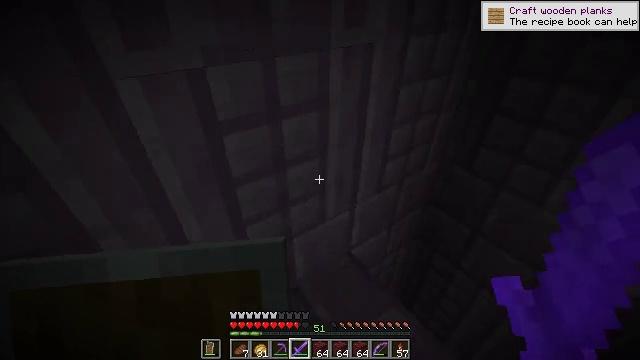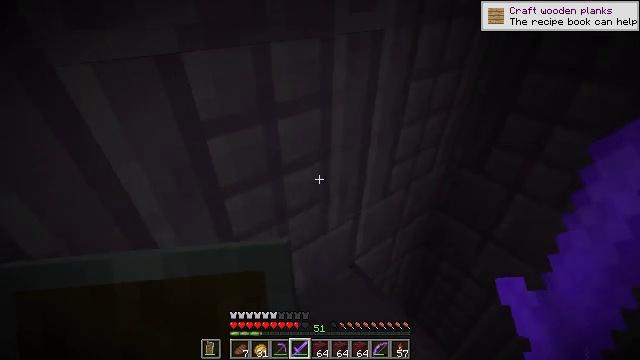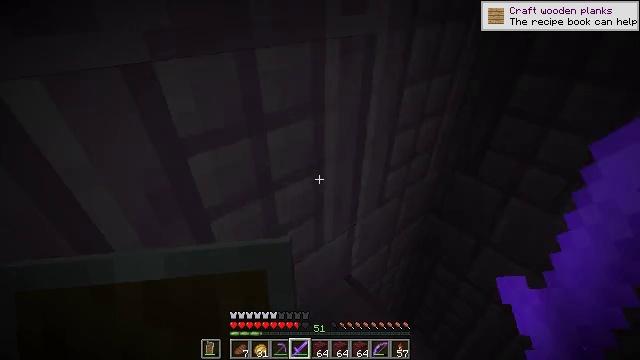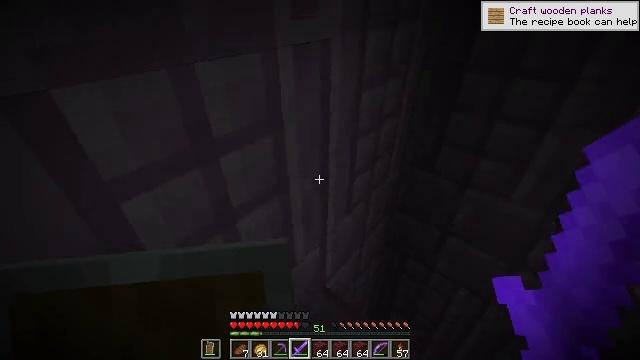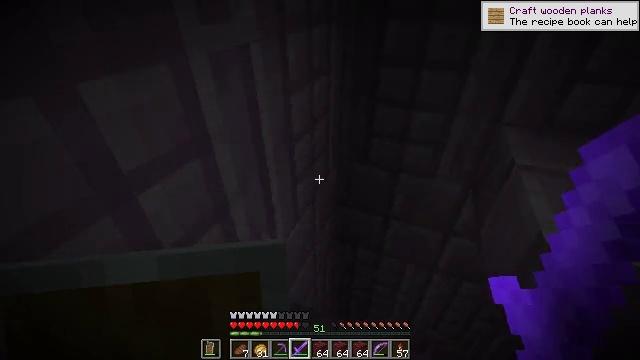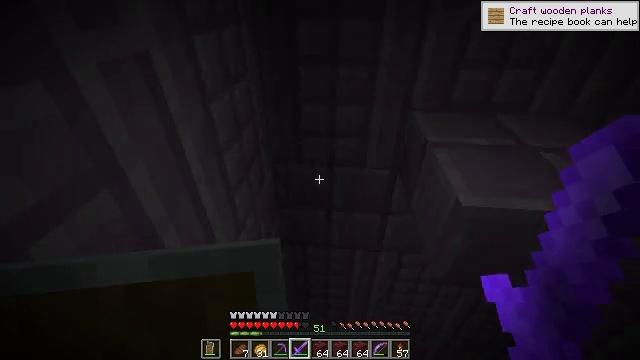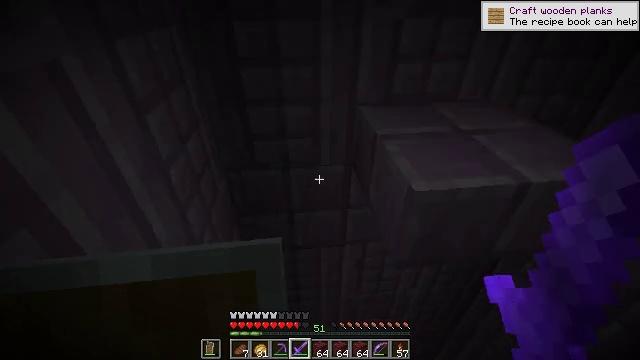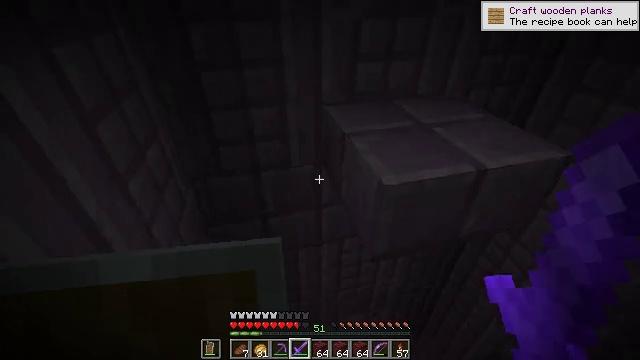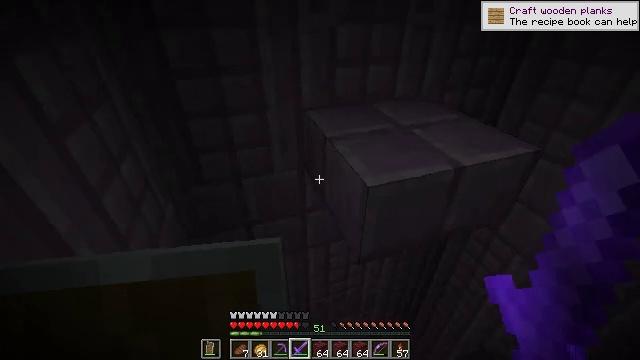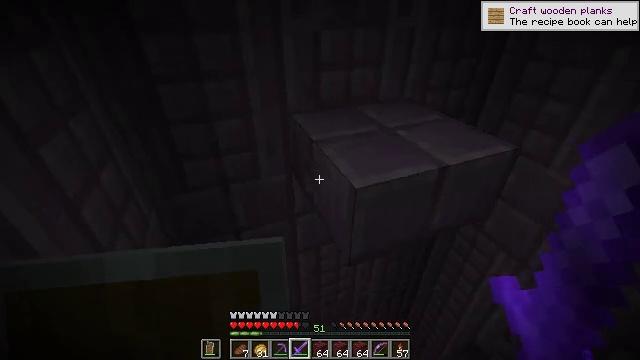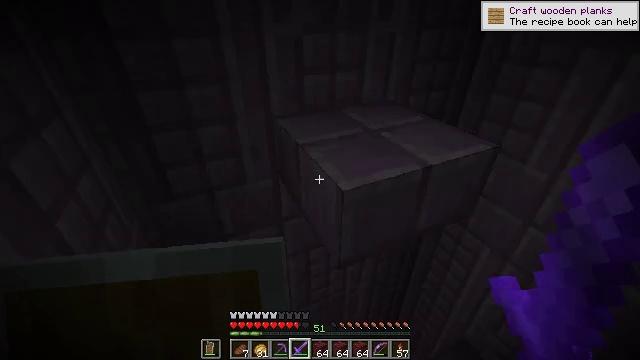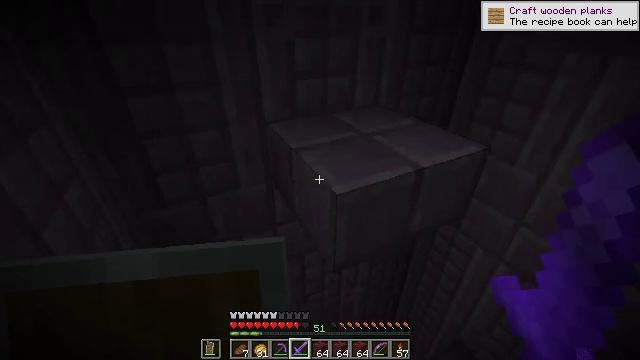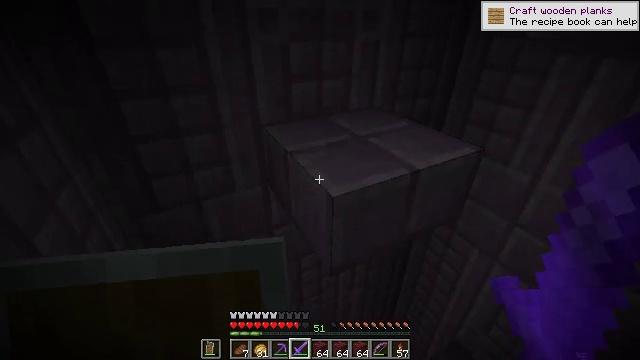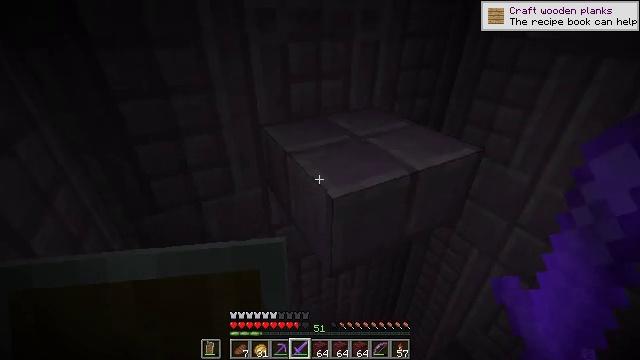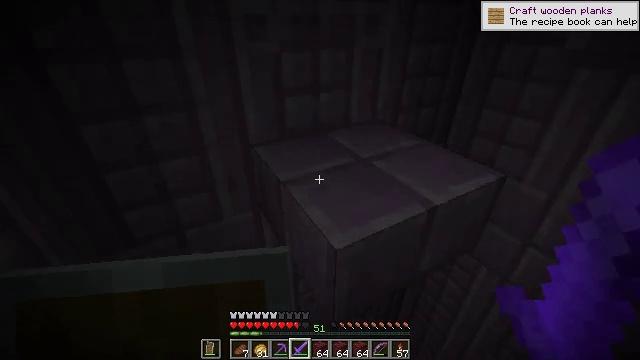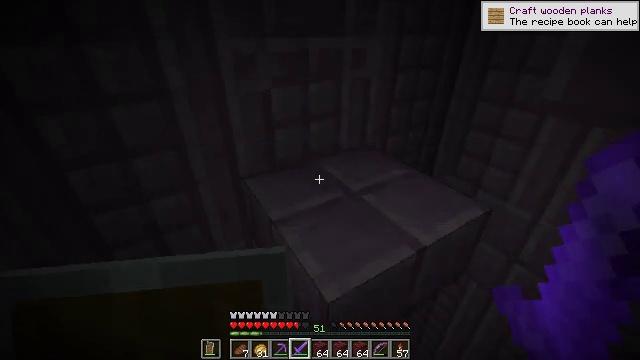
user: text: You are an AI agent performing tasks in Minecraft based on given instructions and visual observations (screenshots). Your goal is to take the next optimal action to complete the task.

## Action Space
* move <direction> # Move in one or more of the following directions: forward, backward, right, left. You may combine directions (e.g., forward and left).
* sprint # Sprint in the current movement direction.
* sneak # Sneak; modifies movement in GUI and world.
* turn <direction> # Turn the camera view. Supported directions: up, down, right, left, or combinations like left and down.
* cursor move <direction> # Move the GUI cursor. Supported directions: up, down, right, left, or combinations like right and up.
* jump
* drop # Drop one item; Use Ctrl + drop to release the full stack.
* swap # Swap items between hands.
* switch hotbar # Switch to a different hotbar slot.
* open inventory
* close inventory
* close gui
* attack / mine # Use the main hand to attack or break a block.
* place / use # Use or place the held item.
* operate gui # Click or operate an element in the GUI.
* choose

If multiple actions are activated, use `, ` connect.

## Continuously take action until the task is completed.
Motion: motion action
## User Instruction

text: Retrieve the purpur slab for building.
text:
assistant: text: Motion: turn right
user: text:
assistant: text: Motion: turn right
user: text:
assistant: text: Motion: turn right
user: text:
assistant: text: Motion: turn right
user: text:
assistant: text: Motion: turn right
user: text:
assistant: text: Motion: turn right
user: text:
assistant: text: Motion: turn right
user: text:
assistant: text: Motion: turn right and up
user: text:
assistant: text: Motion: turn right
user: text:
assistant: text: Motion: turn right
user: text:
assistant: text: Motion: turn right
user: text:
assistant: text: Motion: turn right
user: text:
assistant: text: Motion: move forward
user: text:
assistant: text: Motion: move forward
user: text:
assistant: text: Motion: move forward, turn right, jump
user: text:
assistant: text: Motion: move forward, turn right, jump
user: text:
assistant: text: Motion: move forward, turn right, jump
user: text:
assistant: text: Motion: move forward, turn right, jump
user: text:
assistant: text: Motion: move forward, turn right, jump
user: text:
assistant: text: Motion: move forward, turn right
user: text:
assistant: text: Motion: turn right and down
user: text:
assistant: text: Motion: turn right and down
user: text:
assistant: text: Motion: turn up
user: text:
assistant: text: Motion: turn up
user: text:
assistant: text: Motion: turn left
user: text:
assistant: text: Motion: no_op
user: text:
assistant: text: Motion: turn down
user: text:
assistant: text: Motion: turn right and down
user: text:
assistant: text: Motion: turn right and up
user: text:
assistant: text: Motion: turn right